Question: Hello,
I am trying to create a layout similar to this one

My plan was to create a column with two expanded widgets, one with a flex of five and the other with a flex of five so that they both take half of the available space, inside the first expanded, I added a background Image, and a Stack widget. Inside the Stack widget, I put 2 text widgets and a listview, I wrapped the listview in a container and set it a height to avoid an unbounded constraint. Then I wrapped the listview inside a positioned widget and tried to nudge it below. I can position the widget later but all I care about is for the listview to be horizontal and overflow the parent container slightly, but nothing shows up when I run the given code.
Here is all the code under
'''
import 'package:flutter/cupertino.dart';
import 'package:flutter/material.dart';
import 'package:font_awesome_flutter/font_awesome_flutter.dart';
class HomePage extends StatefulWidget {
@override
_HomePageState createState() => _HomePageState();
}
class _HomePageState extends State<HomePage> {
String user = FirebaseAuth.instance.currentUser.email == null
? FirebaseAuth.instance.currentUser.phoneNumber
: FirebaseAuth.instance.currentUser.email;
@override
Widget build(BuildContext context) {
return MaterialApp(
debugShowCheckedModeBanner: false,
home: Scaffold(
body: Column(
children: [
Expanded(
flex: 4,
child: Container(
width: double.infinity,
decoration: BoxDecoration(
color: Colors.red,
borderRadius: BorderRadius.only(
bottomLeft: Radius.circular(35),
bottomRight: Radius.circular(35),
),
),
child: Stack(
alignment: AlignmentDirectional.center,
fit: StackFit.expand,
children: [
Text(
'1268',
style: TextStyle(
color: Colors.white,
fontWeight: FontWeight.w900,
fontSize: 60,
fontFamily: 'Rubik',
),
),
Text(
'Points Available',
style: TextStyle(
color: Colors.white,
fontWeight: FontWeight.w900,
fontSize: 15,
fontFamily: 'Rubik',
),
),
Positioned(
//TODO: Mess with this to make the listview overflow its parent container
top: 100,
child: Container(
height: 44,
color: Colors.white,
child: ListView(
children: [],
),
),
)
],
),
),
),
Expanded(
flex: 6,
child: Container(
decoration: BoxDecoration(
color: Colors.white,
borderRadius: BorderRadius.only(
topLeft: Radius.circular(35),
topRight: Radius.circular(35),
),
),
),
)
],
),
),
);
}
}
'''
'''
font_awesome_flutter: ^9.1.0
'''
Under the pubspec.yaml and import the package in the main.dart
'''
import 'package:font_awesome_flutter/font_awesome_flutter.dart';
'''
This is all you need to reproduce the error, you should see that nothing shows up, I am not sure why and I would love to finally be able to reproduce this layout
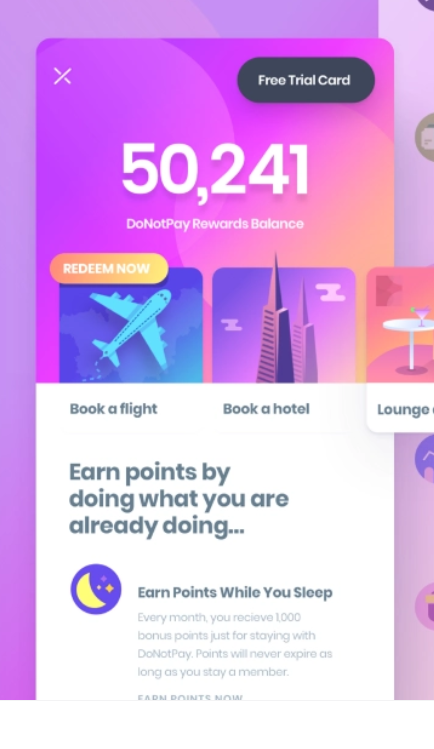
Answer: The problem is not with the ListView, but with Positioned.
Add left: 0 and right: 0 values to it.
'''
Positioned (
left: 0,
right: 0,
top: 100,
child: ...
)
'''
In this case, do not forget to explicitly specify the width of the child widget. For example: width: double.infinity,
Another option:
you can only add left: 0 to Positioned and not add right: 0, but then Positioned itself or its child widget must have a fixed width. For example: width: 200